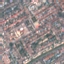
Land use / land cover: Residential